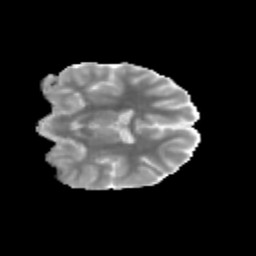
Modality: MD
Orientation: coronal
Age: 11
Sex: male
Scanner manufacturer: siemens
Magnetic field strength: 3 T
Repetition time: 3.8 s
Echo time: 0.07 s